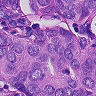
Metastatic tissue present: yes